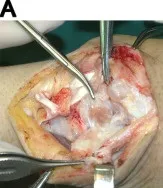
(A) Hyperplasia of the synovium.
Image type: medical_photograph (other_medical_photograph)